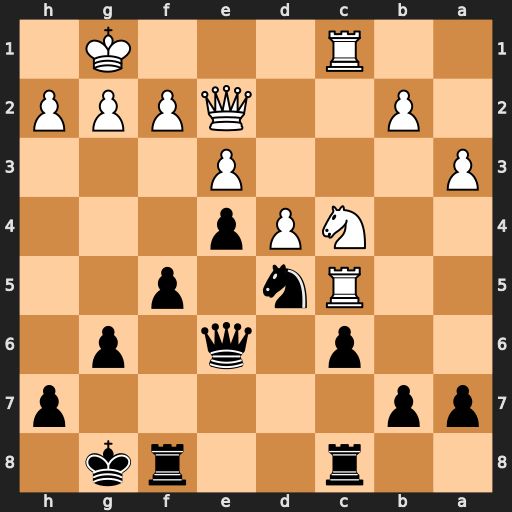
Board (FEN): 2r2rk1/pp5p/2p1q1p1/2Rn1p2/2NPp3/P3P3/1P2QPPP/2R3K1
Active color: b
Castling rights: -
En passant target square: -
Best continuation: b6 Ne5 bxc5